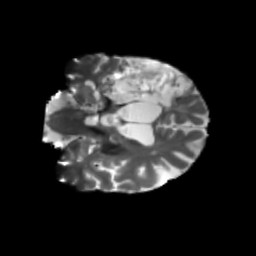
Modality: T2w
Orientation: coronal
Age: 64
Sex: male
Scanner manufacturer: siemens
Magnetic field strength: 3 T
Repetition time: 5.25 s
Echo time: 0.08 s